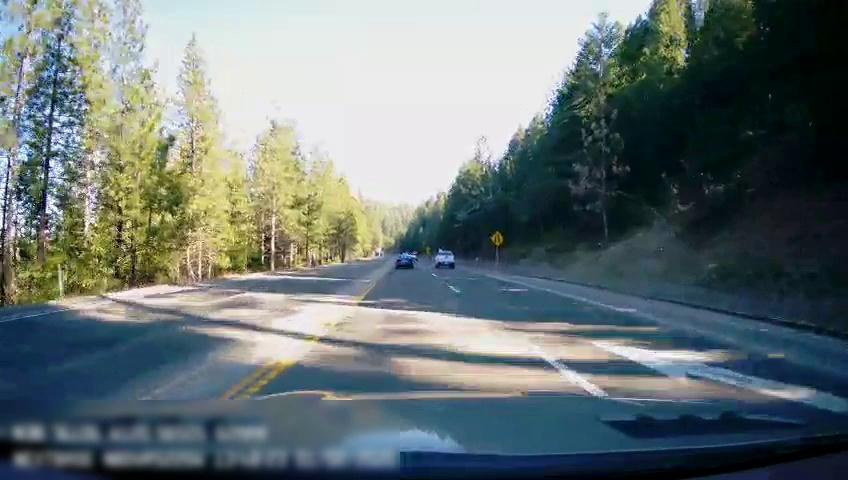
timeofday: Day
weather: Sunny
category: Drivable Space
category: Vehicles | Car
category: Vehicles | Truck
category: Lanes | Alternate Lane
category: Lanes | Current Lane
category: Lanes | Current Lane
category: Lanes | Current Lane
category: Lanes | Opposite Lane
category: Lanes | Opposite Lane
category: Lanes | Opposite Lane
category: Traffic | Signs